Question: I want to shift the start position of the red line from "FEB-2020" to "JAN-2021". Currently this is my code and a picture of my current output. Basically Shorten the period of the whole graph to the dates stated above.
'''
# plot daily vaccinated
fig, ax1= plt.subplots(1,figsize=(20,10))
# set up
plt.ticklabel_format(style='plain') #changing the tick figure from le 6 to millions
plt.setp(ax1, xticks= np.arange(0, 680, 30), xticklabels=vac_dates)
# plot chart
ax1.plot(vaccinated['received_at_least_one_dose'], label= 'Total Vaccinated', c='Red')
# axis and legend settings
ax1.set_ylabel('population (millions)', size= 14)
ax1.set_title('Monthly Vaccinated Numbers', size= 20)
plt.xticks(rotation=45)
plt.grid()
ax1.legend(loc="upper left")
##########################################################
# plot daily covid cases
ax2 = ax1.twinx()
# np.arrange looks at the number of rows
plt.setp(ax2, xticks= np.arange(0, 1035, 31), xticklabels=dates)
ax2.xaxis.tick_top()
ax2.plot(infected_update)
plt.xlabel('date', fontsize=14)
plt.ylabel('population (thousands)', fontsize=14)
plt.grid(False)
ax2.legend(['imported','local'], loc="upper right")
'''

I've tried using codes from the following links but it doesn't seem to work
<URL>
<URL>
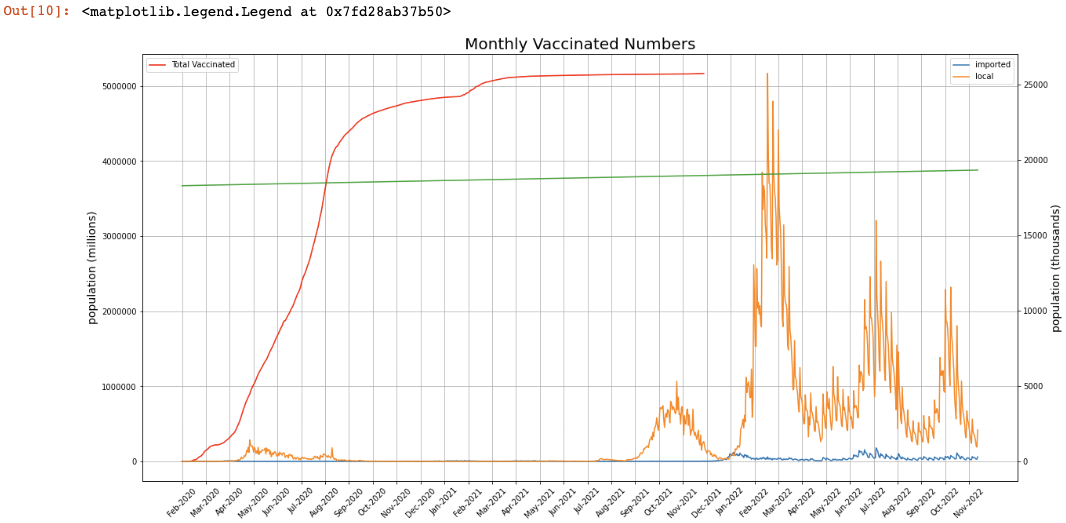
Answer: Here is a very basic example using pandas, datetime index and matplotlib altogether. It is important to make sure the index is of type 'DatetimeIndex'.
'''
import pandas as pd
import matplotlib.pyplot as plt
df = pd.DataFrame({'a':[3,4,5]}, index=pd.date_range('2020-01-03', '2020-01-05', freq='D'))
df_2 = pd.DataFrame({'b':[1,2,3,4,5], 'c':[1,2,2,2,2]}, index=pd.date_range('2020-01-01', '2020-01-05', freq='D'))
# plot daily vaccinated
fig, ax1= plt.subplots(1,figsize=(10,5))
# set up
ax1.plot(df.index, df['a'], label= 'Total Vaccinated', c='Red')
# axis and legend settings
ax1.set_ylabel('population (millions)', size= 14)
ax1.set_title('Monthly Vaccinated Numbers', size= 20)
plt.xticks(rotation=45)
plt.grid()
ax1.legend(loc="upper left")
##########################################################
# plot daily covid cases
ax2 = ax1.twinx()
# np.arrange looks at the number of rows
ax2.xaxis.tick_top()
ax2.plot(df_2.index, df_2['b'], color='Orange')
plt.xlabel('date', fontsize=14)
plt.ylabel('population (thousands)', fontsize=14)
plt.grid(False)
'''
<URL>
This means in your case, you have to make sure to set 'parse_dates=True' and set the index, when your read your data. Using 'pd.read_csv()' this could look like
'''
df = pd.read_csv('covid.csv', sep=',', parse_dates=True, index_col=0)
'''
Because you have to DataFrames, you have so make yure both have a DatetimeIndex. Afterwards just replace the columns in the two calls with 'ac.plot()'.
Comment:
If you want to plot all columns of a Dataframe, 'ax2.plot(df_2.index, df_2)' works. If your want to select a subset of columns 'ax2.plot(df_2.index, df_2[['b', 'c']])' is doing the job.